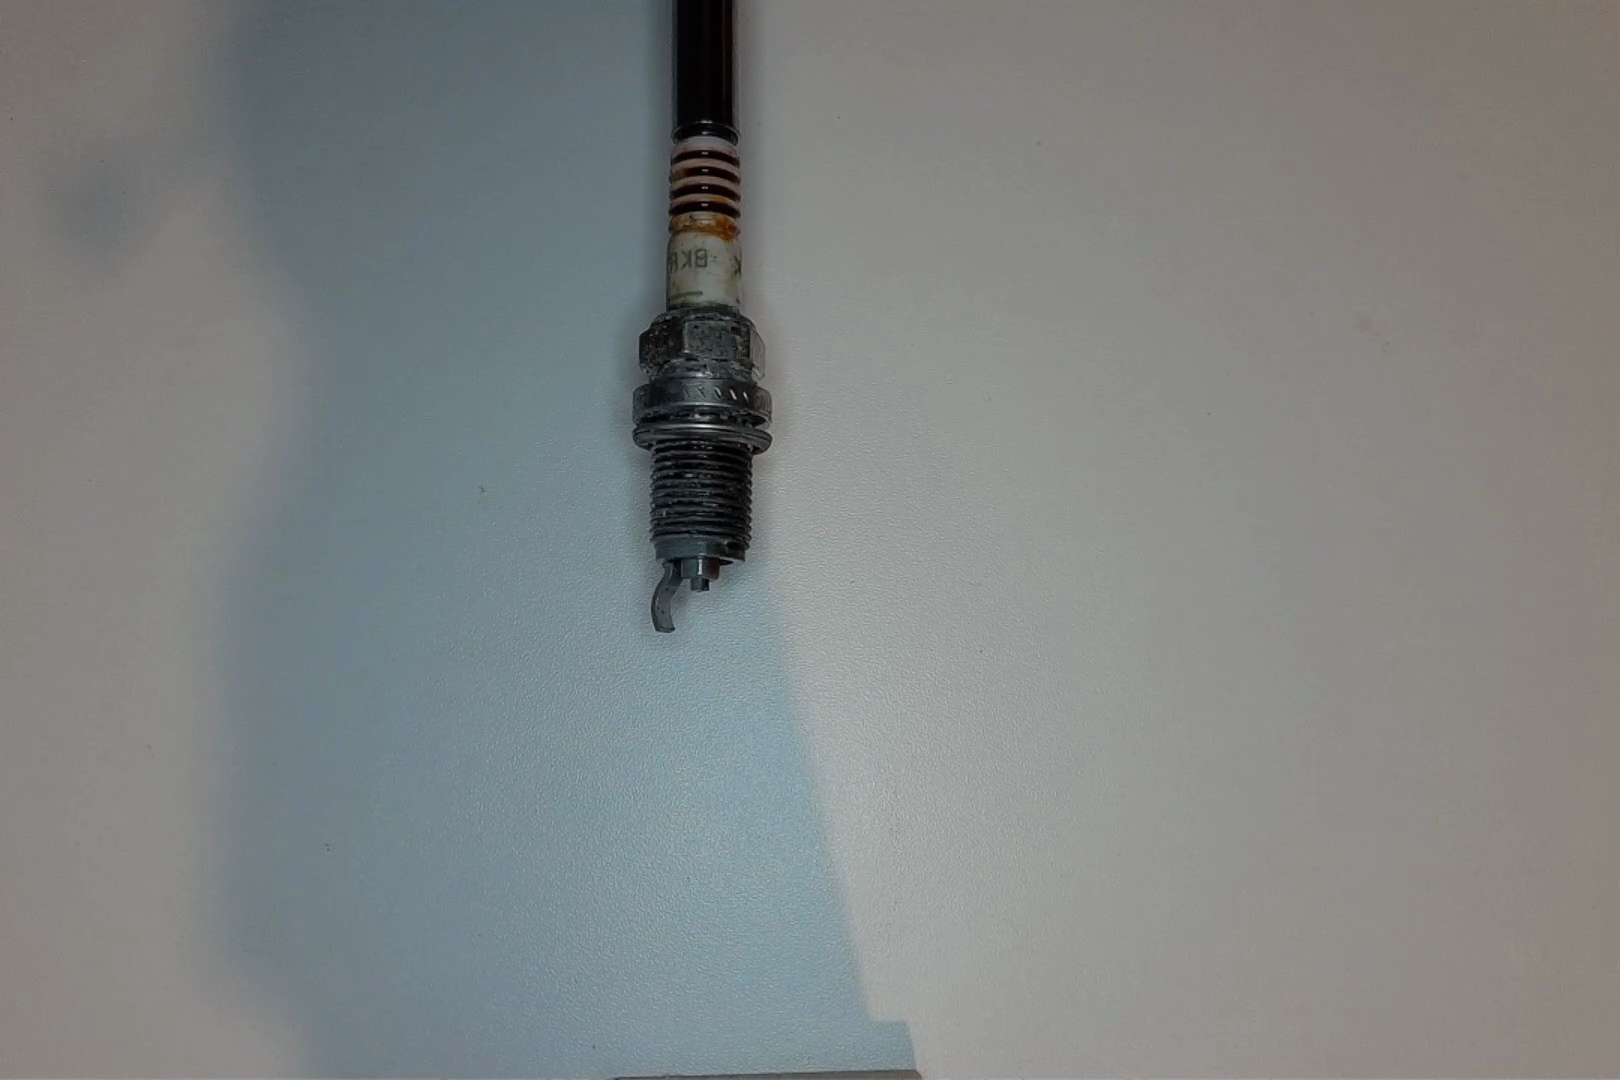
Label: anomaly